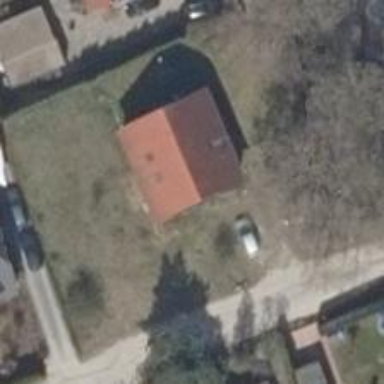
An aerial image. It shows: Detached building with gabled roof oriented across.